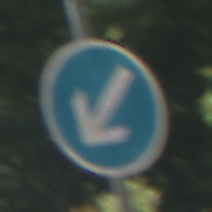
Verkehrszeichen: VorgeschriebeneVorbeifahrtLinks
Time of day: Midday
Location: Outdoor (RoadRail)
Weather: Clear
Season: NotSpecified
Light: Natural